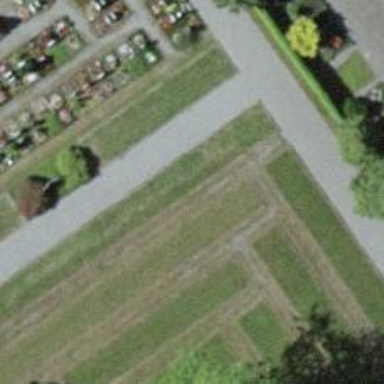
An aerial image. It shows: Path surfaced with fine gravel.